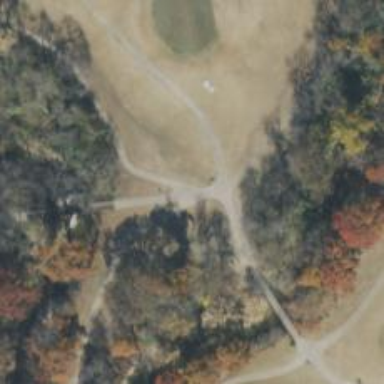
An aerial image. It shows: Service road designated as golf cart path.